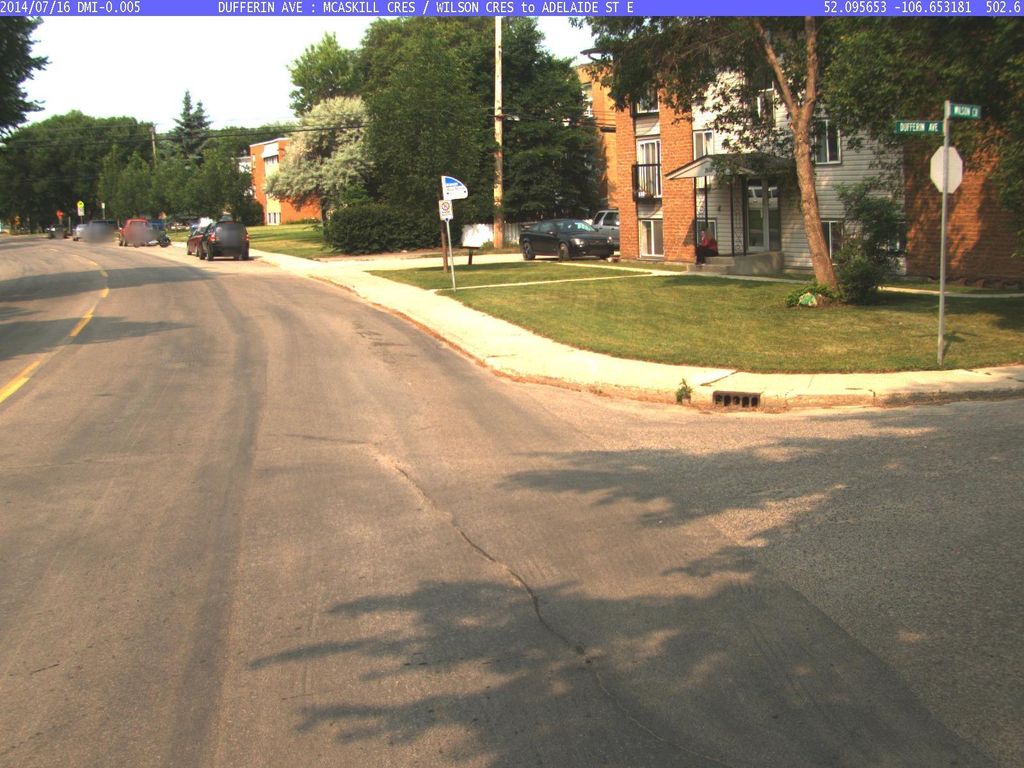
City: saskatoon